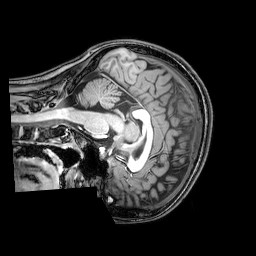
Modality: T1w
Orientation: sagittal
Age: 22
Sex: female
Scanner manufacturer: philips
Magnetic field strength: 3 T
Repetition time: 0.008113 s
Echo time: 0.003709 s